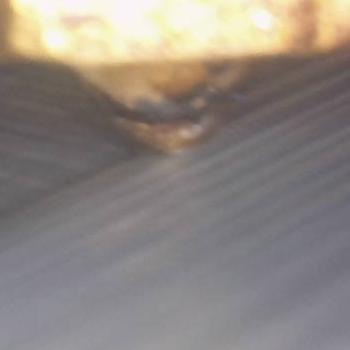
Flow rate: 126%